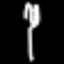
Label: fork